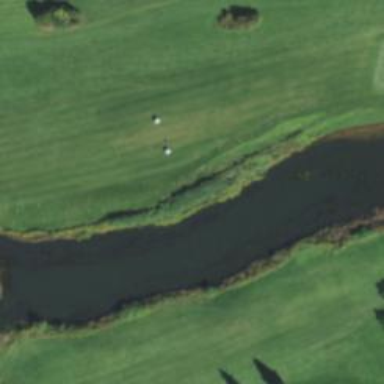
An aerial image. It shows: Golf hole.